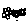
Label: flower